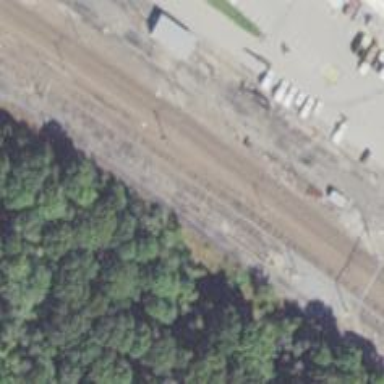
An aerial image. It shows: Railway track with contact line for electrification.